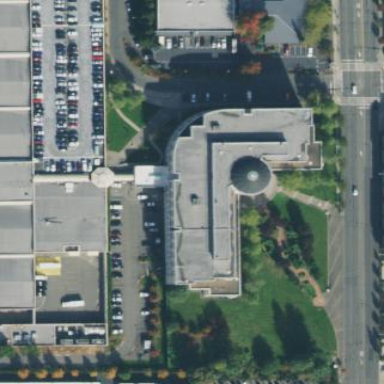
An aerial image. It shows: Courthouse building.